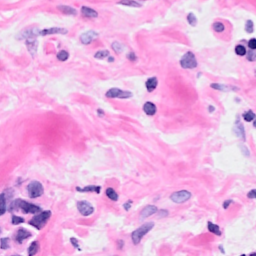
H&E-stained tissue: Breast